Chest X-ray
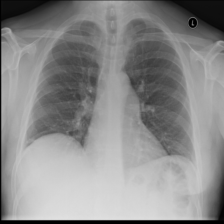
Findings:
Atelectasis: negative
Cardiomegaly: negative
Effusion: negative
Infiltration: negative
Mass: negative
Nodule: negative
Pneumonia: negative
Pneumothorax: negative
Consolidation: negative
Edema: negative
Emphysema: negative
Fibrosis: negative
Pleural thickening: positive
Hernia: negative